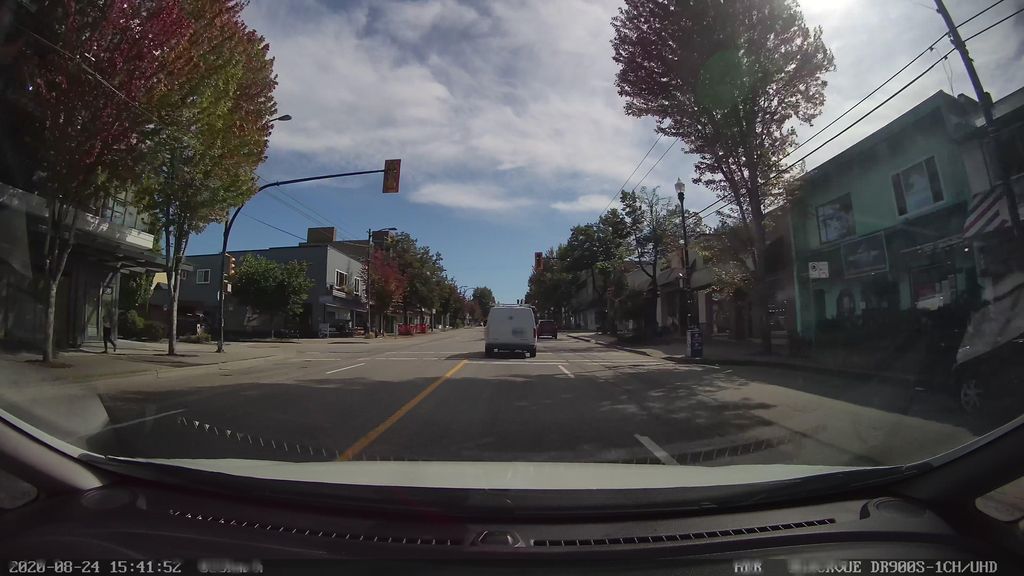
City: vancouver